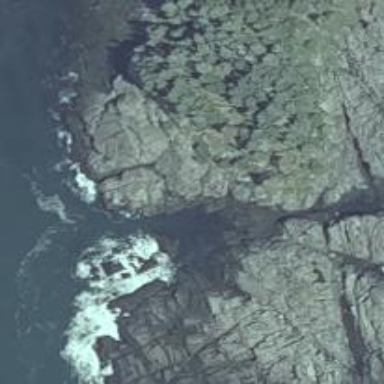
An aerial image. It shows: Picturesque coastline scene.